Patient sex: F
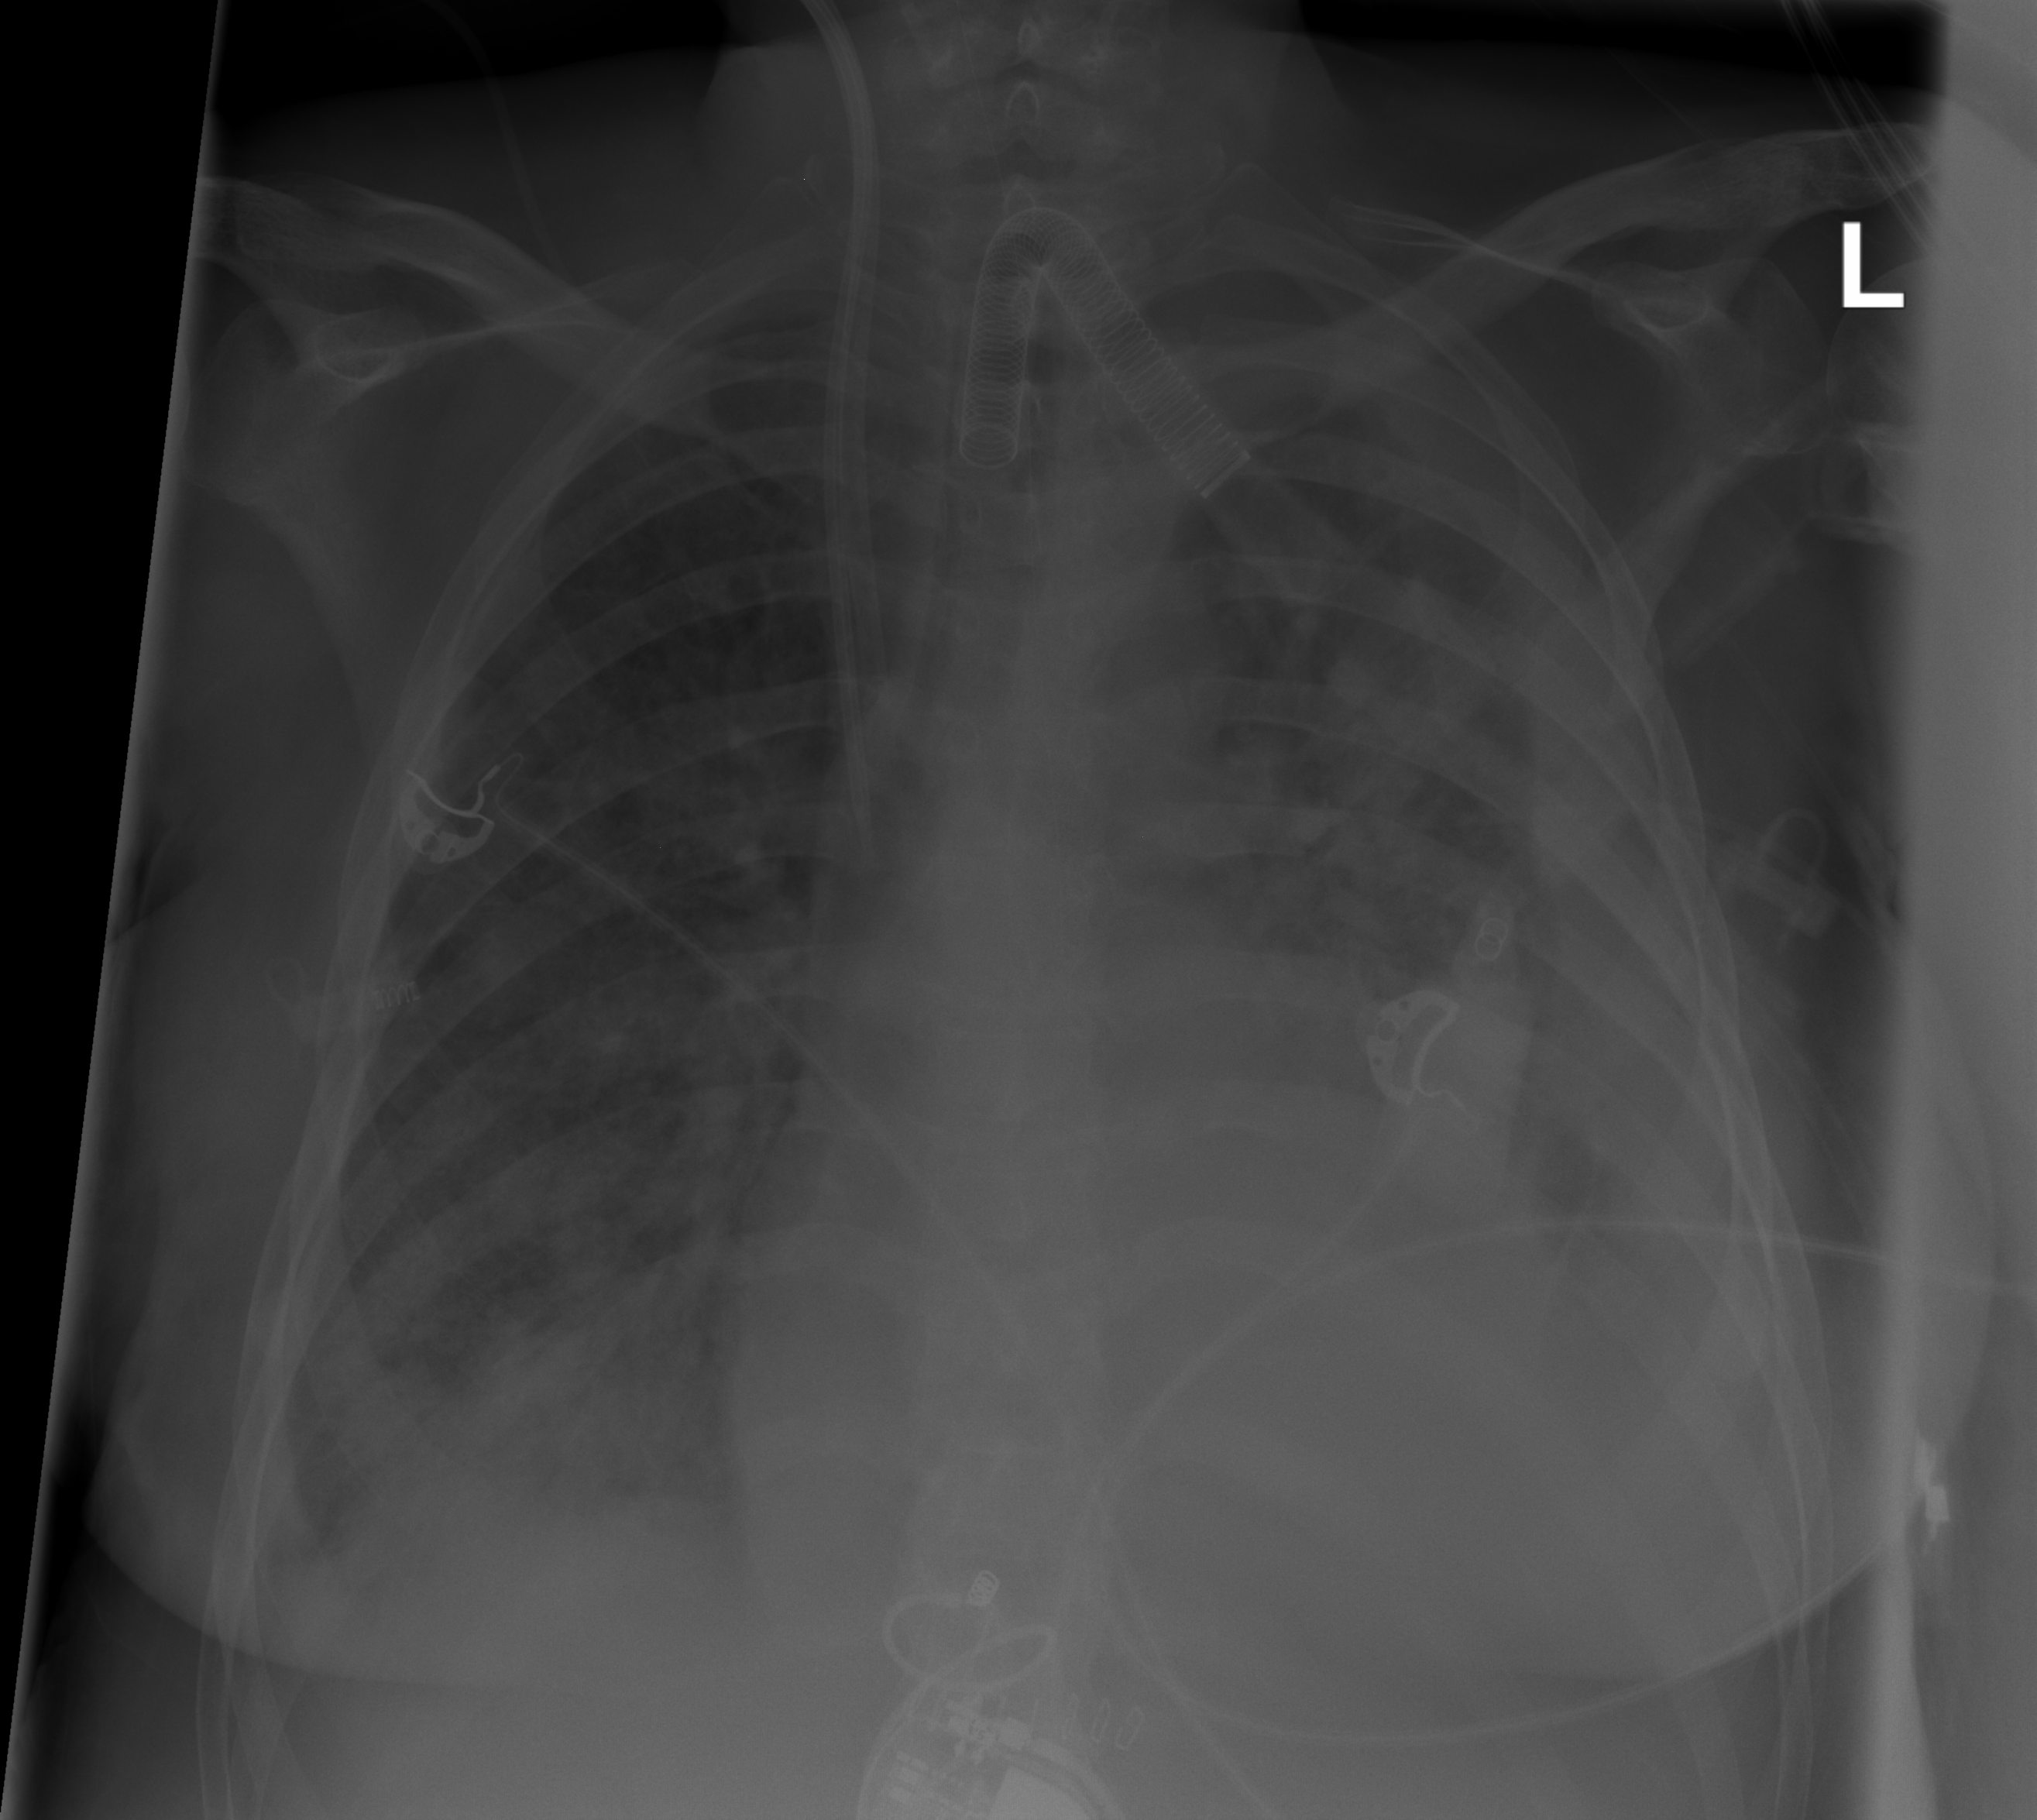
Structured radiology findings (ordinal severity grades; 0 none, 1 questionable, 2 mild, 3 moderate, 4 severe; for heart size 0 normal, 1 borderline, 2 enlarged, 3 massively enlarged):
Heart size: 2
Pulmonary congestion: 2
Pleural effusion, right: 0
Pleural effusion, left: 3
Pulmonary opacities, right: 0
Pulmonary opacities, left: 0
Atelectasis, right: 2
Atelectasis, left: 2